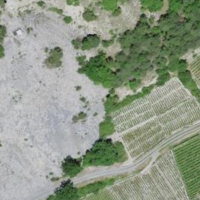
EUNIS habitat code: 48
Species observed at this site:
Mahonia aquifolium
Parus major
Linaria cannabina
Erithacus rubecula
Phoenicurus ochruros
Garrulus glandarius
Fringilla coelebs
Corvus corax
Carduelis carduelis
Turdus merula